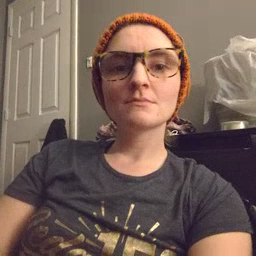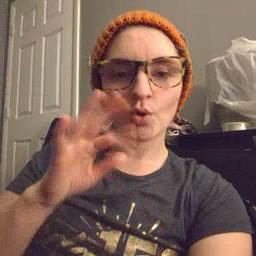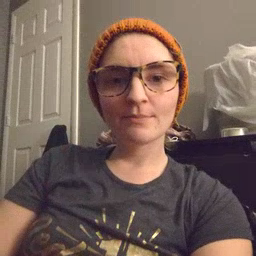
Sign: snow